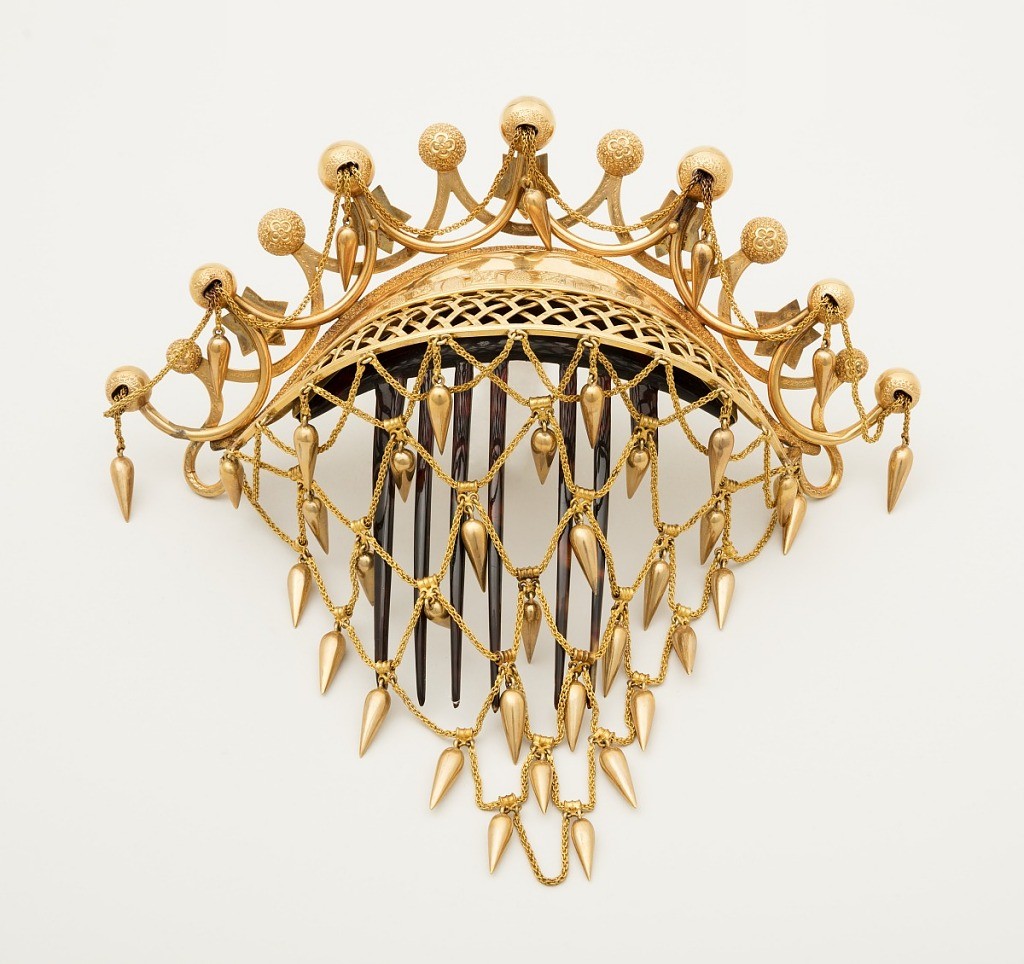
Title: Comb
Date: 19th century
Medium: Tortoiseshell, gold
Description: Ornamental tortoiseshell comb with chignon netting of gold arranged as scallops with ball and star motifs.